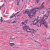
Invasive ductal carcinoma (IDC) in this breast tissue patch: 1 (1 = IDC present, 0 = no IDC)